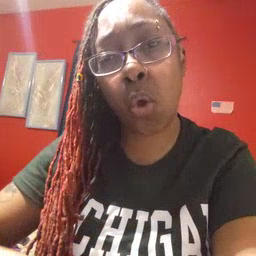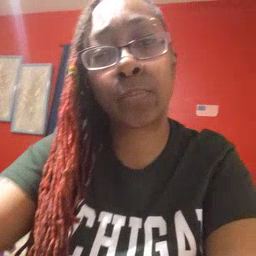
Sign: hungry